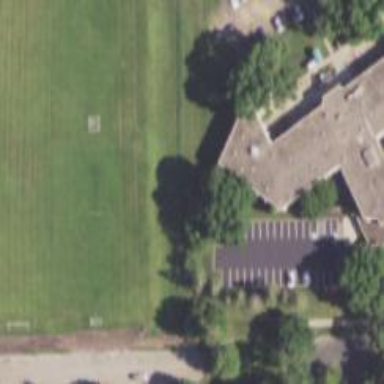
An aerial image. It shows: Nursing home building.